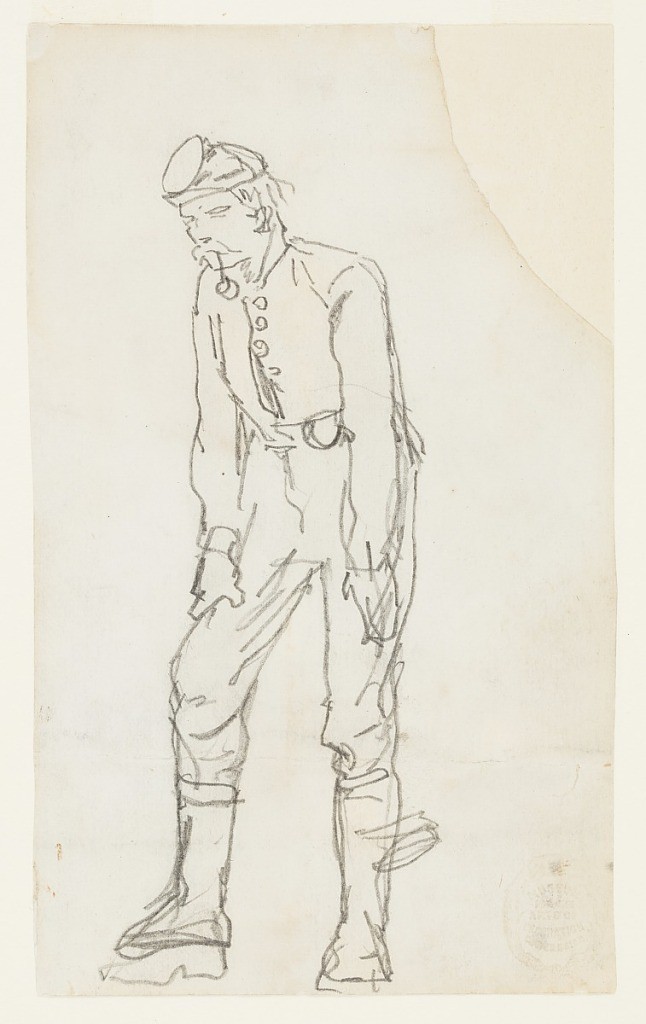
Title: Soldier with Pipe in His Mouth
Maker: Winslow Homer, American, 1836–1910
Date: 1862
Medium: Graphite on paper
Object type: Drawing
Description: Recto: Vertical view of a soldier, with a pipe in his mouth, bending forward and stooping slightly, with his hands on his thighs.

Verso: Vertical view of slightly drawn figures, apparently in flight.